You are looking at the wavelet scalogram of a bearing's acceleration signal. Diagnose the bearing from this image, choosing from: normal, inner_race, outer_race, ball.
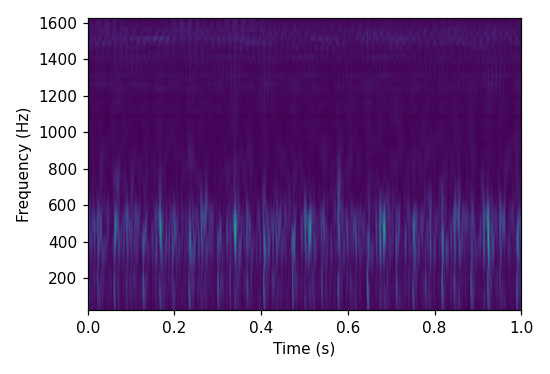
Answer: outer_race